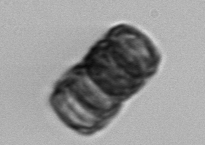
Label: Paralia_sulcata